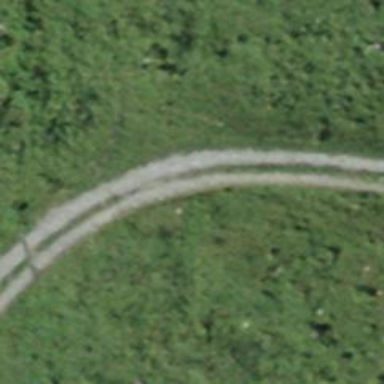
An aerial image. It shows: Track road with grade3 tracktype.